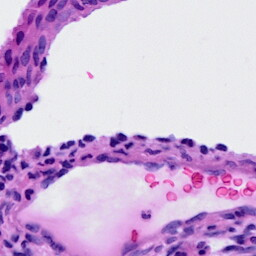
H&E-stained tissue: Cervix